Question: How can I convert a UTC time into proper date - time format using Javascript?
This is what I want to do
'''
var d = new Date("2014-01-01");
var new_d = d.toUTC(); // 1388534400000
var old_d = function(new_d){
// return "2014-01-01" // how can i get this?
}
'''
Now How, can i get orignal date - 2014-01-01 from 1388534400000?
****Also, Please note that when i do this --- new Date(1388534400000); it gives date 1 day less.
That is, instead of giving , it gives . But, I want Jan 01 2014.****
Is there any method to do the opposite of toUTC() method?
// _________ For those whose toUTC() doesnt work

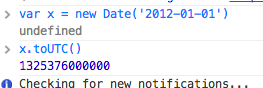
Answer: When you pass a string containing hyphens to the 'Date' constructor, it will treat that as UTC. And if you don't pass a time, it will consider it to be midnight. If you are in a time zone that is behind UTC (such as in most of the Americas), you will see the wrong local time conversion.
Here's a screenshot of my chrome dev console, so you can see what I mean

If I pass slashes instead:

Consider using <URL> - which will accept a format parameter that will help you avoid this issue.